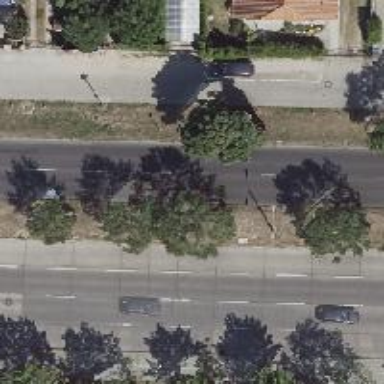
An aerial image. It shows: Avenue lined with broadleaved deciduous trees.